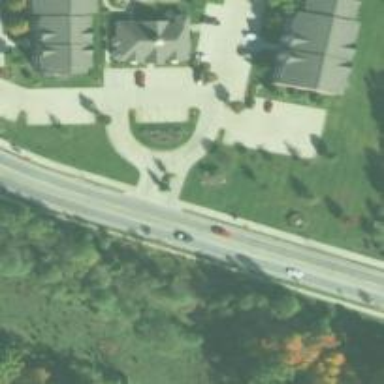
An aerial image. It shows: Crossing on the road.